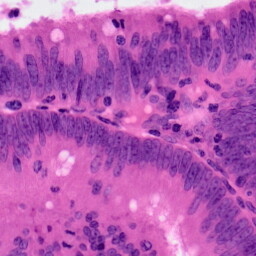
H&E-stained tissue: Colon